Interaction volume radius: 10 \u00c5
Interaction volume height: 10 \u00c5
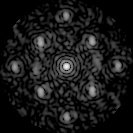
Disorder parameter: 0.3789